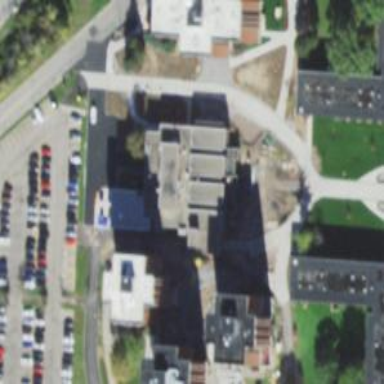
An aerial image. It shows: Dormitory building.